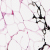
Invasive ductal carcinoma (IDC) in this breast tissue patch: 0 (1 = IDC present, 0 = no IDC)